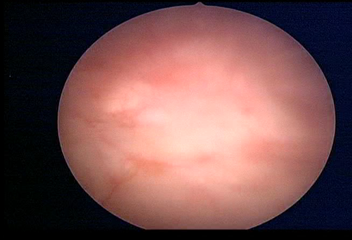
Modality: WLC
Class: Normal mucosa
Bladder cancer association: No